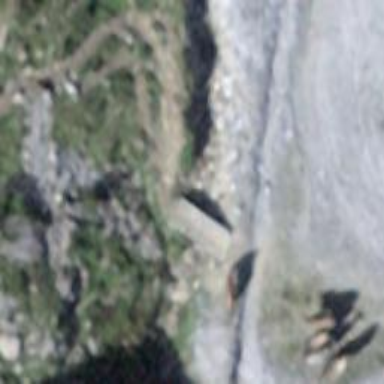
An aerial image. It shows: Path on the ground with bridge.